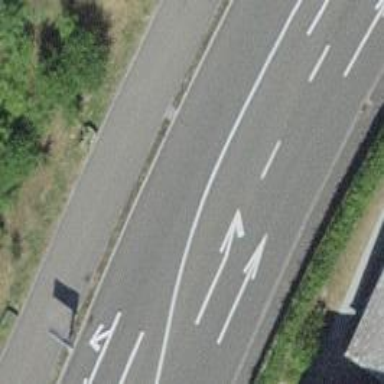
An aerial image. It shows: Secondary road with asphalt surface.